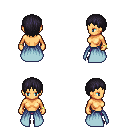
a pixel art fantasy rpg character, female body template, human, tanned skin, overskirt, magenta pants, raven plain hairstyle, bracelets, maroon shoes, four views (front, back, left, right), 2x2 character sprite sheet, small pixel art, hard edges, no anti-aliasing